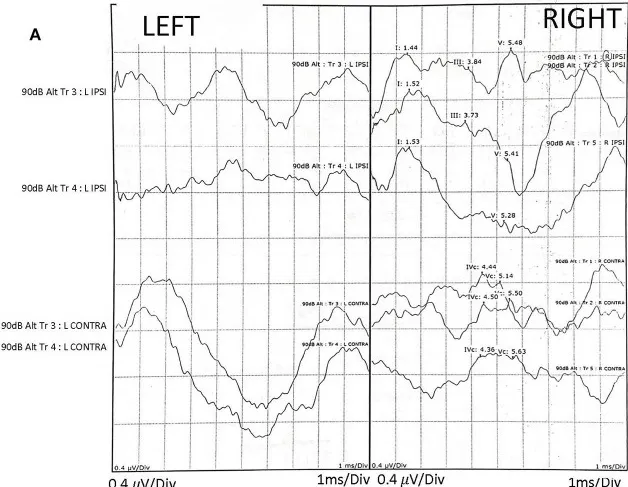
Audiological assessment: auditory brainstem responses (ABR) were recorded using TDH-39 headphones and monaurally presented alternating polarity click stimuli of 100 mus duration, 11.33 Hz repetition rate and intensity of 90 dB nHL (normalized hearing level). The electrodes were mounted on center forehead (common); A1 left mastoid (active), A2 right mastoid (active) and high center forehead (reference). The responses were compared with our institutional normative values (provided) and demonstrated reproducible right waves I-V of degraded morphology, yet normal amplitude and latency and absent left responses at baseline.
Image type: electrography (ekg)